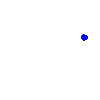
Particle: pion